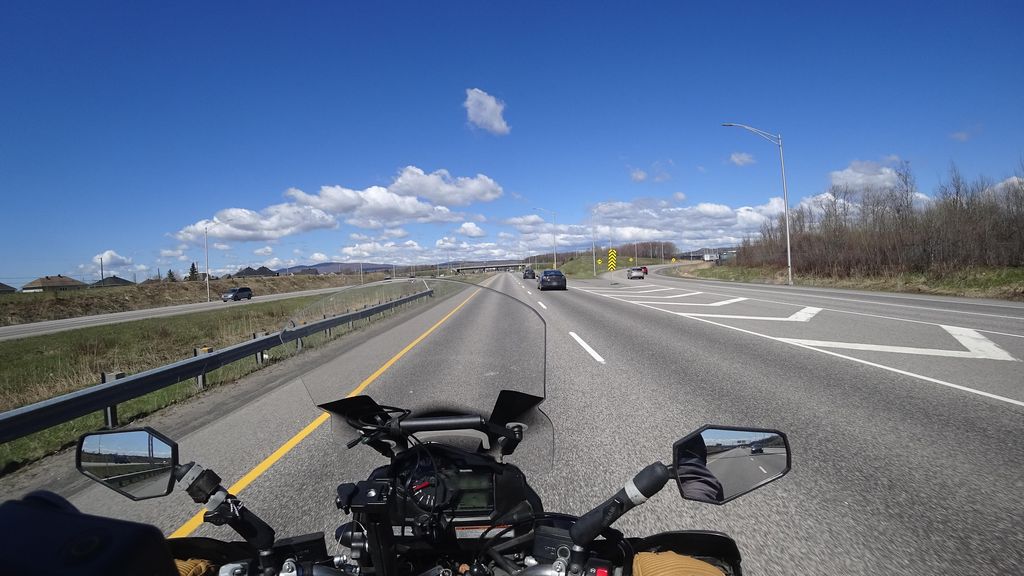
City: quebec_city